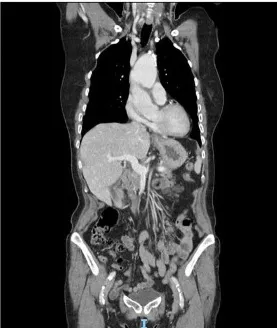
(B) Sagittal section of the contrast medium CT scan, which also shows the aneurysm and thick tear of the intima. CT, computed tomography.
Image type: radiology (ct)